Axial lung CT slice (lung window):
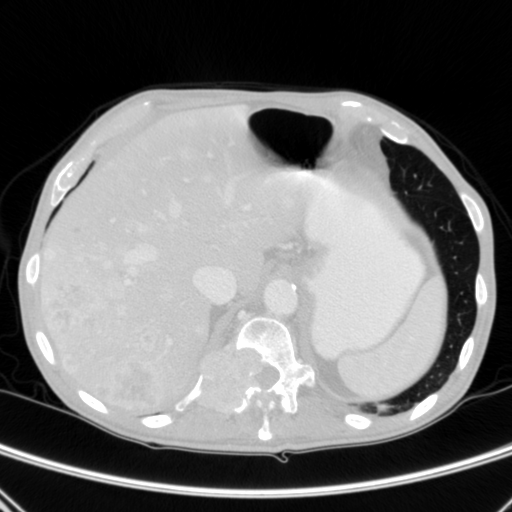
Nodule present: no